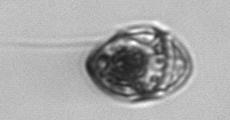
Label: Gyrodinium